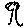
Label: tree